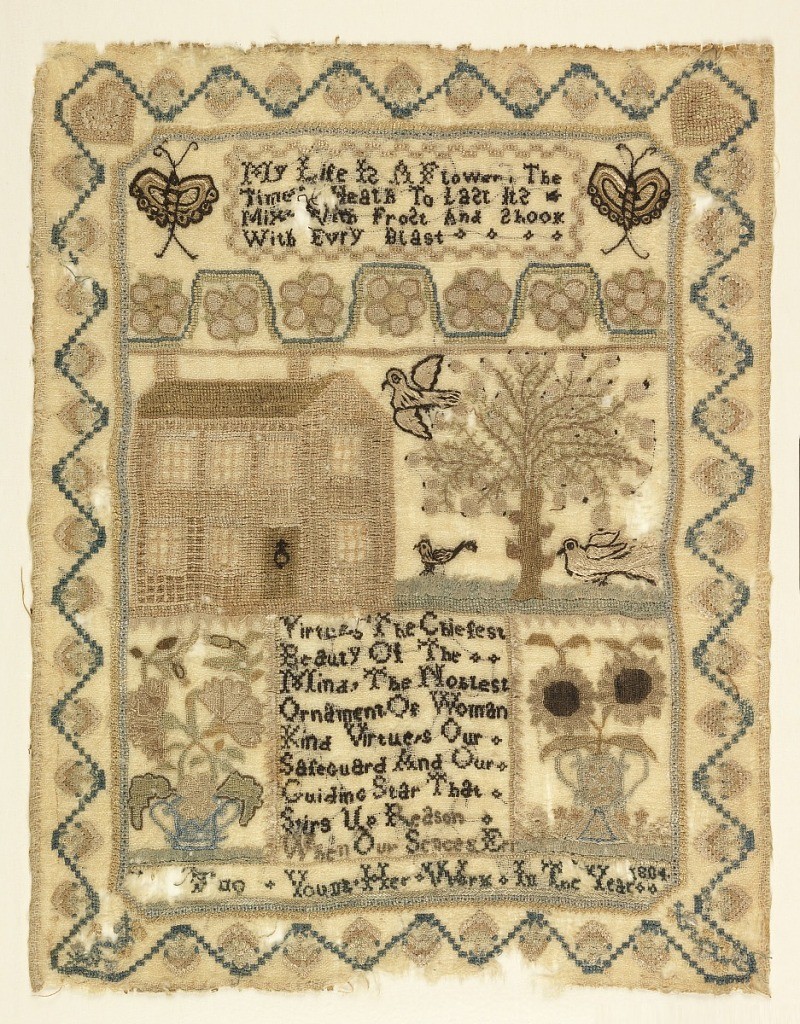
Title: Sampler
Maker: ? Youde, American
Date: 1804
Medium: silk embroidery on wool foundation Technique: embroidered in cross, rococo, eye, satin, fishbone, back, knot and chain stitches on plain weave foundation
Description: In the upper third, a verse flanked by two butterflies, with a stylized floral border below. The verse reads:
My life is a flower.  The
time --- to last its
mixt with frost and shook
with ev'ry blast
In the middle third, a scene with a house, a tree, and birds.
In the lower third, a second verse, with urns of flowers on each side. The verse reads:
Virtues the Chiefest
beauty of the mind the noblest ornament of womankind
Virtues our safeguard and our
guiding star that stirs up reason when our ---

With a curving strawberry border with hearts enclosed in upper corners.